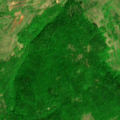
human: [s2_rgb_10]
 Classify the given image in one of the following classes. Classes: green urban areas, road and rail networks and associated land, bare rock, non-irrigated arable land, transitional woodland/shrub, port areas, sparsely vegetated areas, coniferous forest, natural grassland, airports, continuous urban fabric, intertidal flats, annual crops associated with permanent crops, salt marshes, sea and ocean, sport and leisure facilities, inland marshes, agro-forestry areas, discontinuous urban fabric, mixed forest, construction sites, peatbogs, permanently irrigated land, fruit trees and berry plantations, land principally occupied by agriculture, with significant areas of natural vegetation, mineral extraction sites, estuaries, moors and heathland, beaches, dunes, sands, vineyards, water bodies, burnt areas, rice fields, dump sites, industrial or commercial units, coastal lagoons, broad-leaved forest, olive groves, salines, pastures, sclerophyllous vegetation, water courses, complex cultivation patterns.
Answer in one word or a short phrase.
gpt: pastures, complex cultivation patterns, broad-leaved forest, transitional woodland/shrub